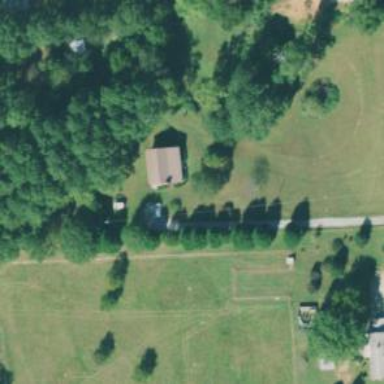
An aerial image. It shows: Driveway.